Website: home-depot
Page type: payment
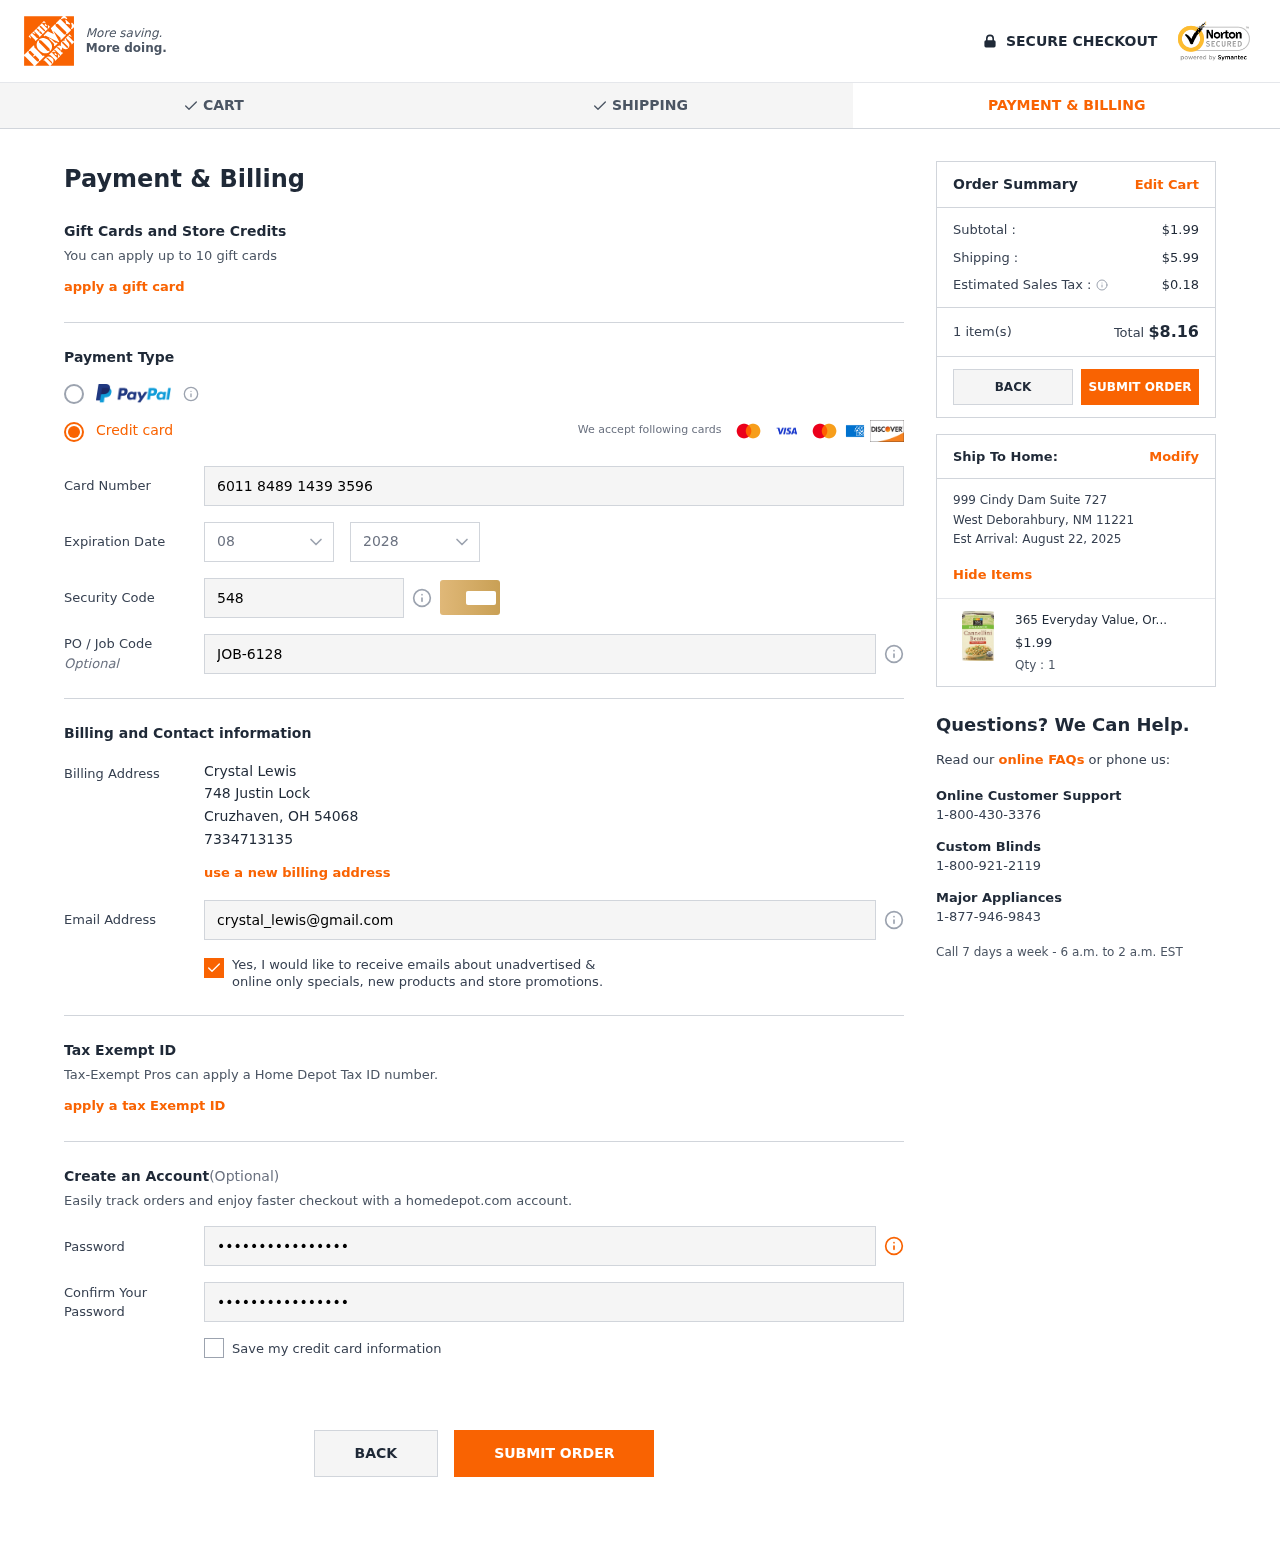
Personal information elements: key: PII_CARD_CVV
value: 548
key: PII_CARD_EXPIRY_MONTH
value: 08
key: PII_CARD_EXPIRY_YEAR
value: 28
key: PII_CARD_NUMBER
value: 6011 8489 1439 3596
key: PII_CITY
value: Cruzhaven
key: PII_CITY2
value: West Deborahbury
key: PII_EMAIL
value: crystal_lewis@gmail.com
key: PII_FULLNAME
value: Crystal Lewis
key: PII_JOB_CODE
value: JOB-6128
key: PII_PHONE
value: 7334713135
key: PII_POSTCODE
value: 54068
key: PII_POSTCODE2
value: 11221
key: PII_STATE_ABBR
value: OH
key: PII_STATE_ABBR2
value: NM
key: PII_STREET
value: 748 Justin Lock
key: PII_STREET2
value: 999 Cindy Dam Suite 727
Product elements: key: PRODUCT1_NAME
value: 365 Everyday Value, Organic Cannellini Beans, No Salt Added, 13.4 oz
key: PRODUCT1_PRICE
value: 1.99
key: PRODUCT1_QUANTITY
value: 1
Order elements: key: ORDER_SUBTOTAL
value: $1.99
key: ORDER_SHIPPING_COST
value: $5.99
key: ORDER_TAX
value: $0.18
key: ORDER_NUM_ITEMS
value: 1 item(s)
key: ORDER_TOTAL
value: $8.16
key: ORDER_DELIVERY_DATE
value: August 22, 2025